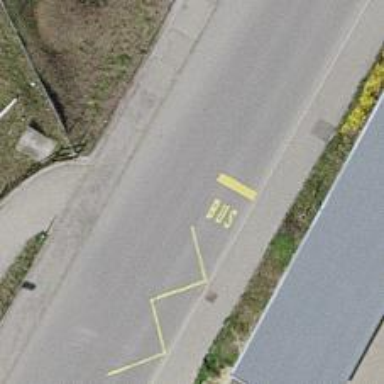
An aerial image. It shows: Public transport stop position.